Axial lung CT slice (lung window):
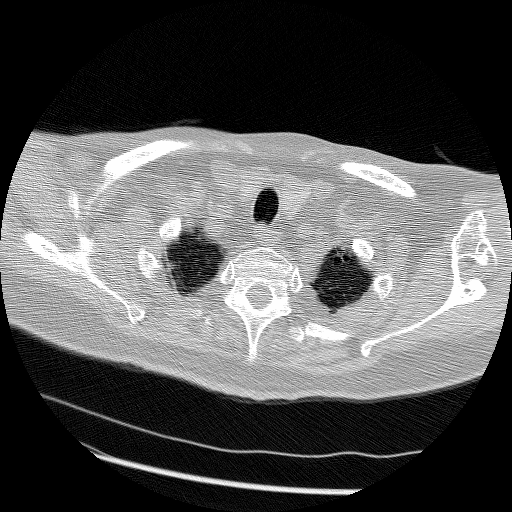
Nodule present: no